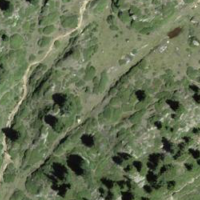
EUNIS habitat code: 26
Species observed at this site:
Huperzia selago
Campanula barbata